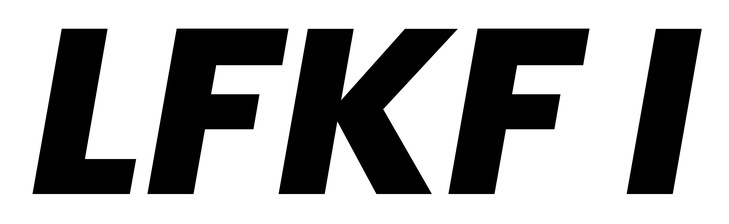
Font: Poppins-ExtraBoldItalic